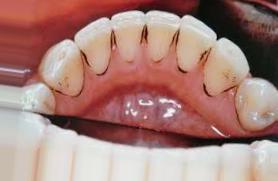
Condition: Tooth Discoloration